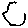
Label: hexagon